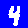
Digit: 4